Question: I was wondering if there is a way to integrate a bar chart and a line chart into "one single chart", where the bars are "on top of the line plot? See picture for a clearer view.
(Obviously the bar-chart is not supposed to be outside the actual plot...)

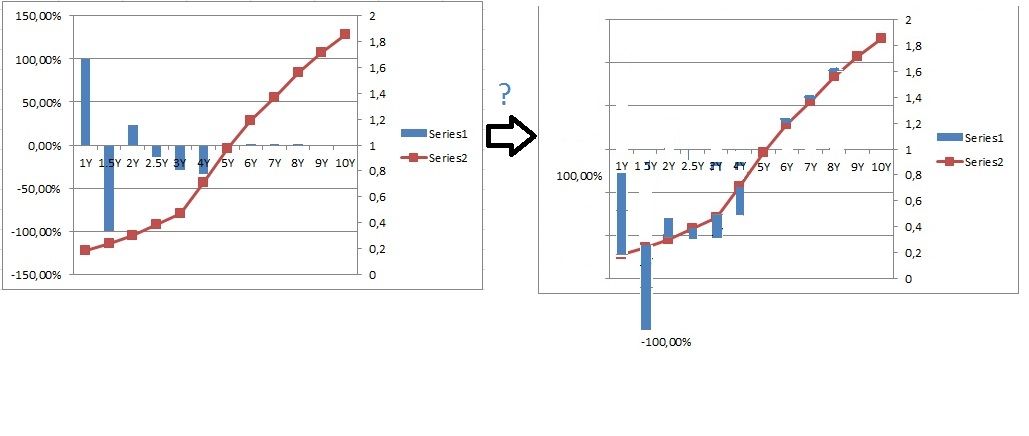
Answer:
Problem solved. It was actually just a matter of scaling data, and using two "line with markers" type charts. The lines in between each dot in the one showing the percentage, were then removed. Then, using a certain layout, a line connecting the two series could appear (as shown in pic).